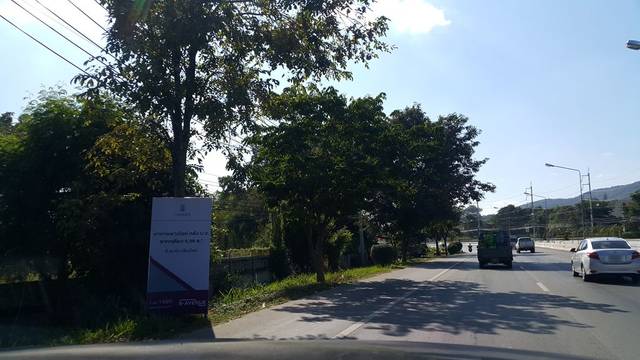
Region: Thailand
Coordinates: 18.778, 98.955